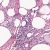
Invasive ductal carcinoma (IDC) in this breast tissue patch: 0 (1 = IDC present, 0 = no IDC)